Question: I'm trying to implement a 'ProgressBar' in my activity but the progress bar is huge (cf screenshot).

Editing the width or height properties in my layout doesn't change a thing.
Here is the code I'm currently using.
'''
<android.support.v4.widget.DrawerLayout xmlns:android="http://schemas.android.com/apk/res/android"
android:id="@+id/drawer_layout"
android:layout_width="match_parent"
android:layout_height="match_parent"
>
<FrameLayout
android:id="@+id/content_frame"
android:layout_width="match_parent"
android:padding="10dp"
android:layout_height="match_parent" />
<ProgressBar
android:id="@+id/main_progressBar"
android:layout_width="wrap_content"
android:layout_height="wrap_content"
/>
<ListView
android:id="@+id/left_drawer"
android:layout_width="240dp"
android:layout_height="match_parent"
android:layout_gravity="start"
android:background="#111"
android:choiceMode="singleChoice"
android:dividerHeight="0dp" />
</android.support.v4.widget.DrawerLayout>
'''
Do you have any tips?
Thanks in advance.
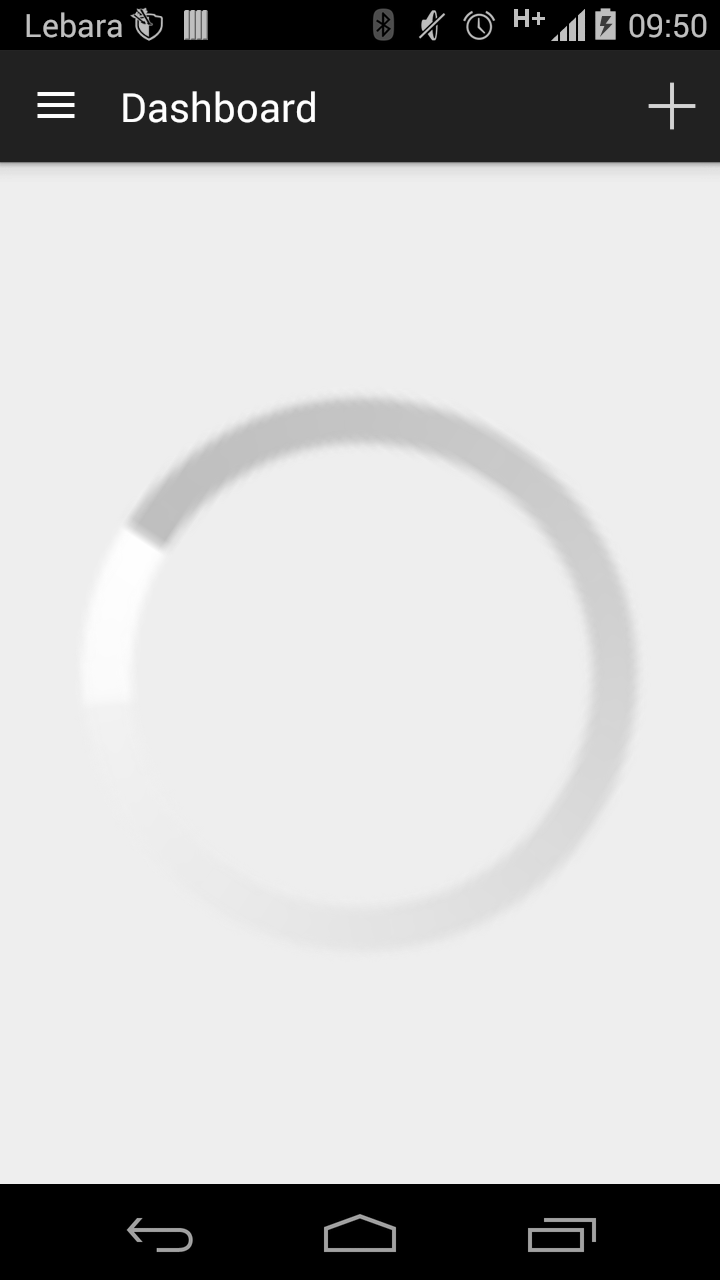
Answer: try this
'''
<android.support.v4.widget.DrawerLayout xmlns:android="http://schemas.android.com/apk/res/android"
android:id="@+id/drawer_layout"
android:layout_width="match_parent"
android:layout_height="match_parent"
>
<FrameLayout
android:id="@+id/content_frame"
android:layout_width="match_parent"
android:padding="10dp"
android:layout_height="match_parent" />
<RelativeLayout
android:layout_width="fill_parent"
android:layout_height="fill_parent">
<ProgressBar
android:id="@+id/main_progressBar"
android:layout_width="wrap_content"
android:layout_height="wrap_content"
android:layout_centerInParent="true" />
</RelativeLayout>
<ListView
android:id="@+id/left_drawer"
android:layout_width="240dp"
android:layout_height="match_parent"
android:layout_gravity="start"
android:background="#111"
android:choiceMode="singleChoice"
android:dividerHeight="0dp" />
</android.support.v4.widget.DrawerLayout>
'''